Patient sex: M
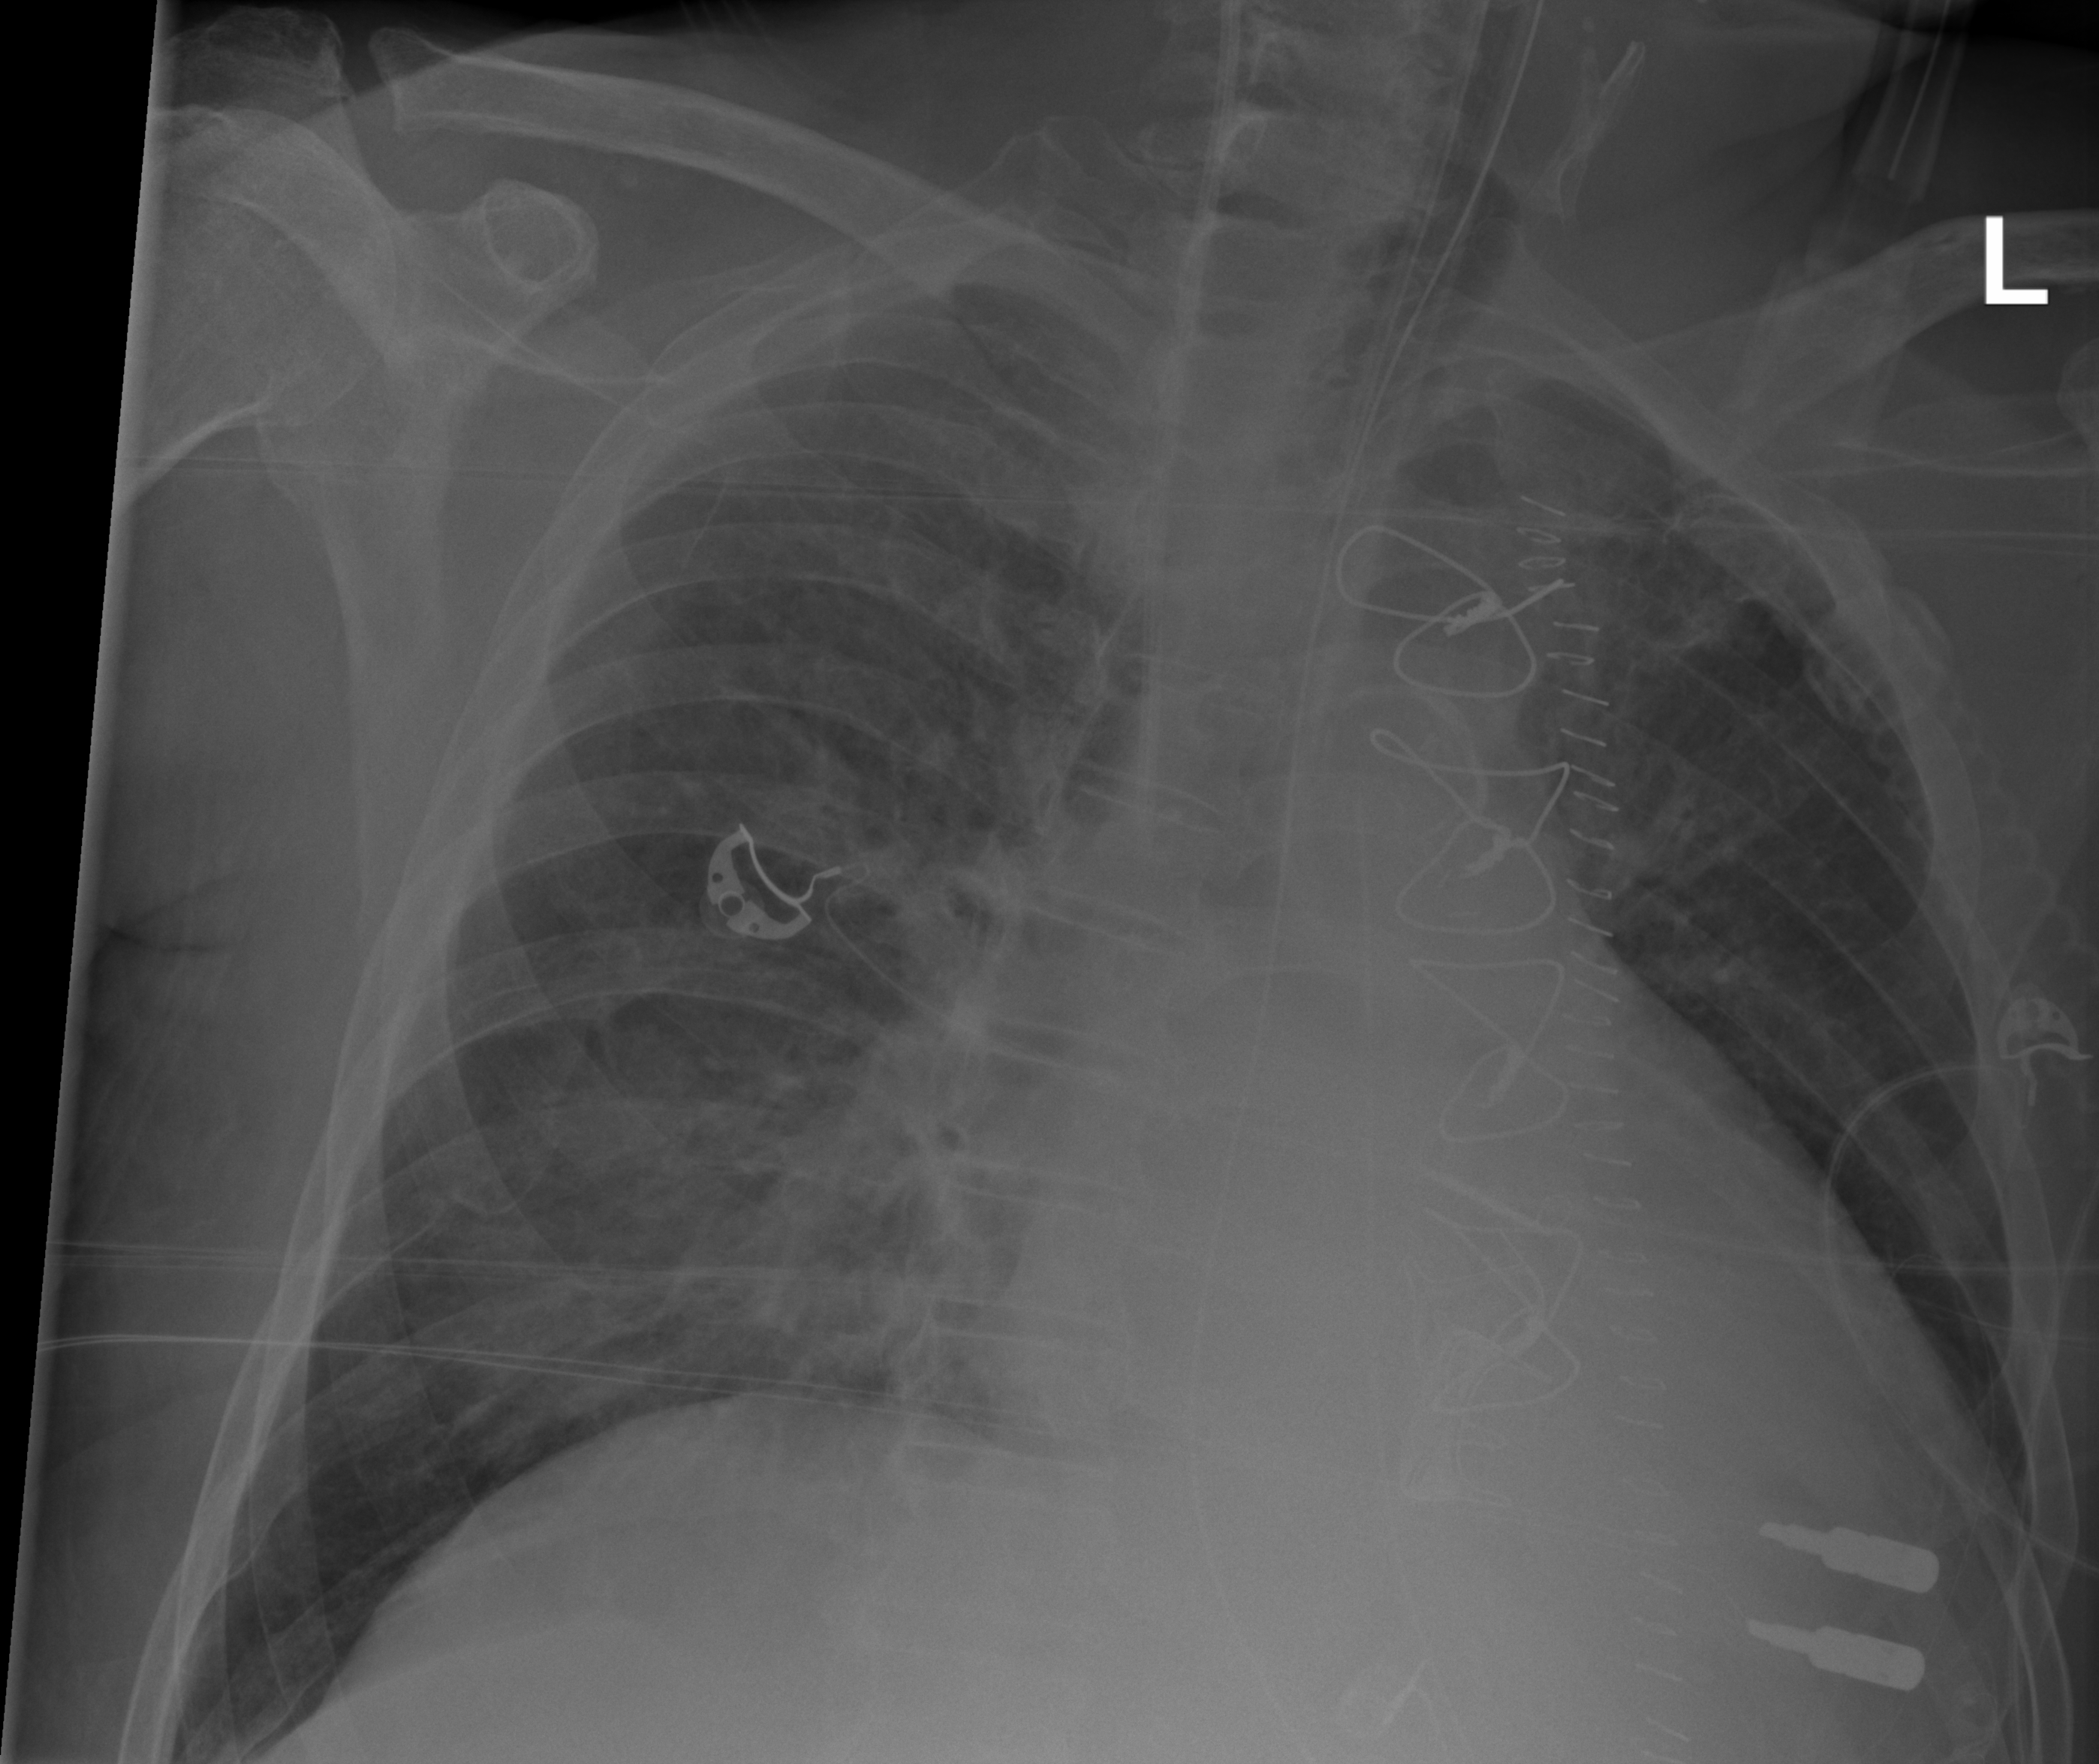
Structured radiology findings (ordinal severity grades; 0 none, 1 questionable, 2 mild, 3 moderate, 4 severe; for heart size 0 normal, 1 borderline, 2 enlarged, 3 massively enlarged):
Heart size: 2
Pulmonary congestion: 2
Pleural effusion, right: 0
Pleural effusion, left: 0
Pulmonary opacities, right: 2
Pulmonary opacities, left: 2
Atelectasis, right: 2
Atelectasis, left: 0